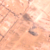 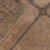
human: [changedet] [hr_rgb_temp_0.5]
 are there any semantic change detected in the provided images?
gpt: Wide roads and some buildings appear in the desert.